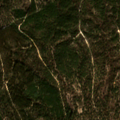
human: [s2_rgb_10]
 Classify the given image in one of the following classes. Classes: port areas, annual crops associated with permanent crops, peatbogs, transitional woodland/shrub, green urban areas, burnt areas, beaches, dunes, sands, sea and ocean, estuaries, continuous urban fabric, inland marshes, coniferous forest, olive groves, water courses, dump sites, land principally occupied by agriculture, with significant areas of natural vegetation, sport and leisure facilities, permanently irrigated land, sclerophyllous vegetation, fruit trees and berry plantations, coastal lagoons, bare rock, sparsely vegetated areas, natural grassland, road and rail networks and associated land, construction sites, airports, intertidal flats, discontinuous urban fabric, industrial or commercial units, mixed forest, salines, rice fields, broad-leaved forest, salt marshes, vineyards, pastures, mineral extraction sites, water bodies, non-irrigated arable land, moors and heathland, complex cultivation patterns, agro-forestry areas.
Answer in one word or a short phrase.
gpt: complex cultivation patterns, broad-leaved forest